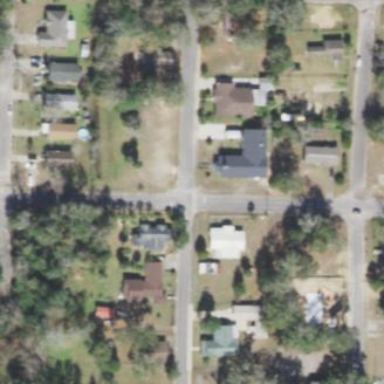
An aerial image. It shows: Residential area composed of single-family homes.